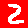
Digit: 2